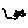
Label: cat